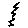
Label: zigzag